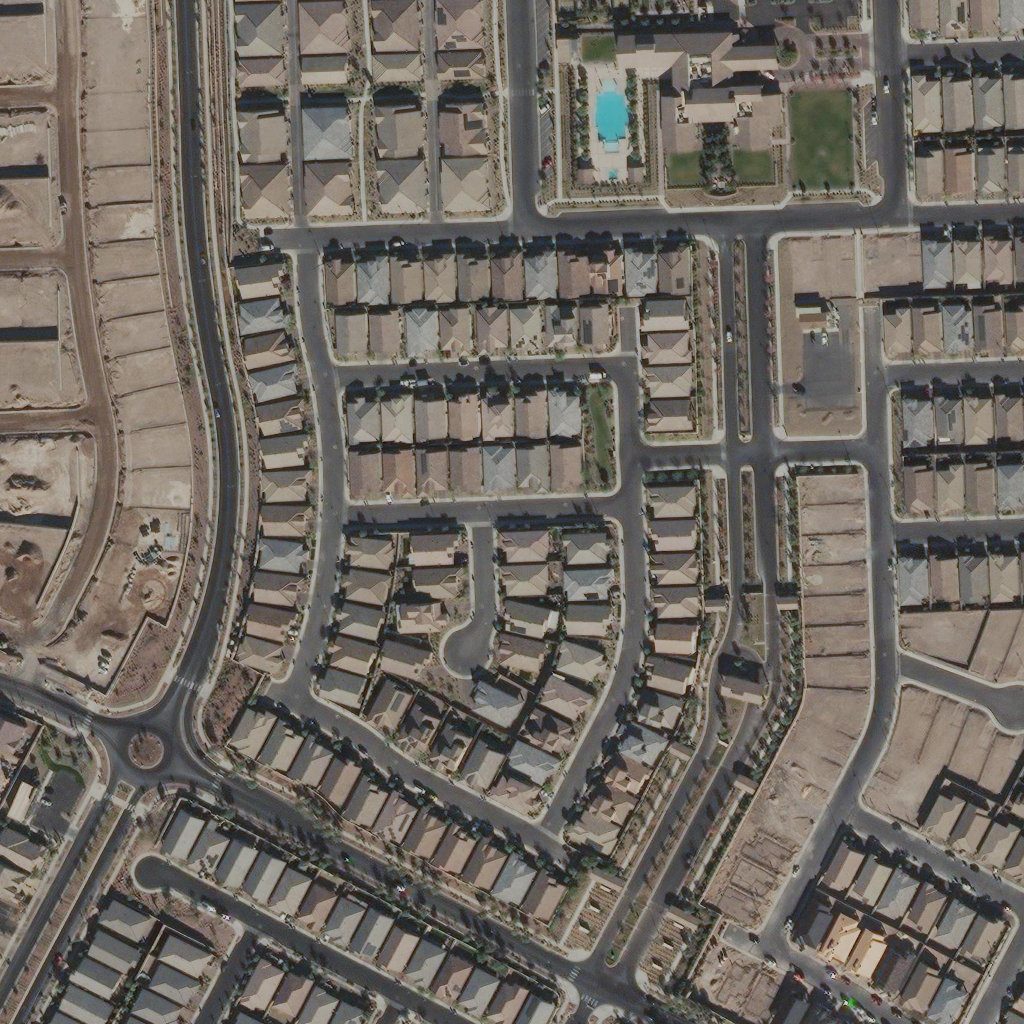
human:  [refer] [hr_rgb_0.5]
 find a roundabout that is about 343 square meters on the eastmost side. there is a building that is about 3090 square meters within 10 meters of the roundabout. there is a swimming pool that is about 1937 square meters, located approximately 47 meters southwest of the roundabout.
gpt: <box>[[73, 2, 79, 8, 0]]</box>

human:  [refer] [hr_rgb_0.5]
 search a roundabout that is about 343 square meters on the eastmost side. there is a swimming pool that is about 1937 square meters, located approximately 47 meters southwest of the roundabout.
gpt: <box>[[73, 2, 79, 8, 0]]</box>